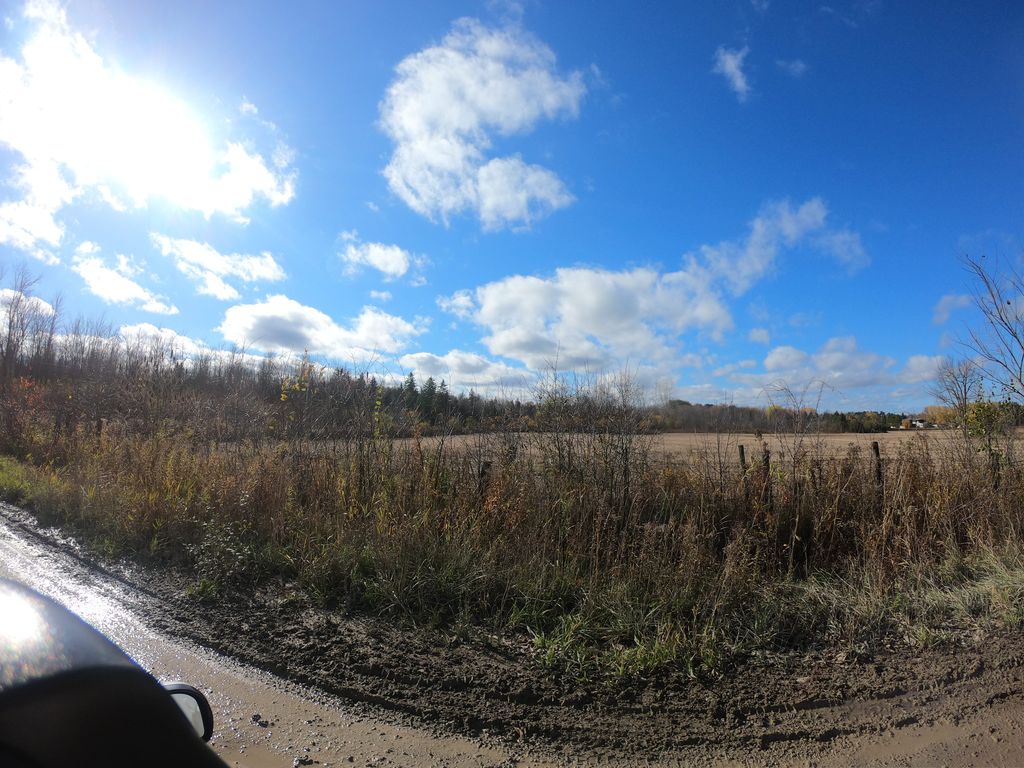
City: ottawa-gatineau